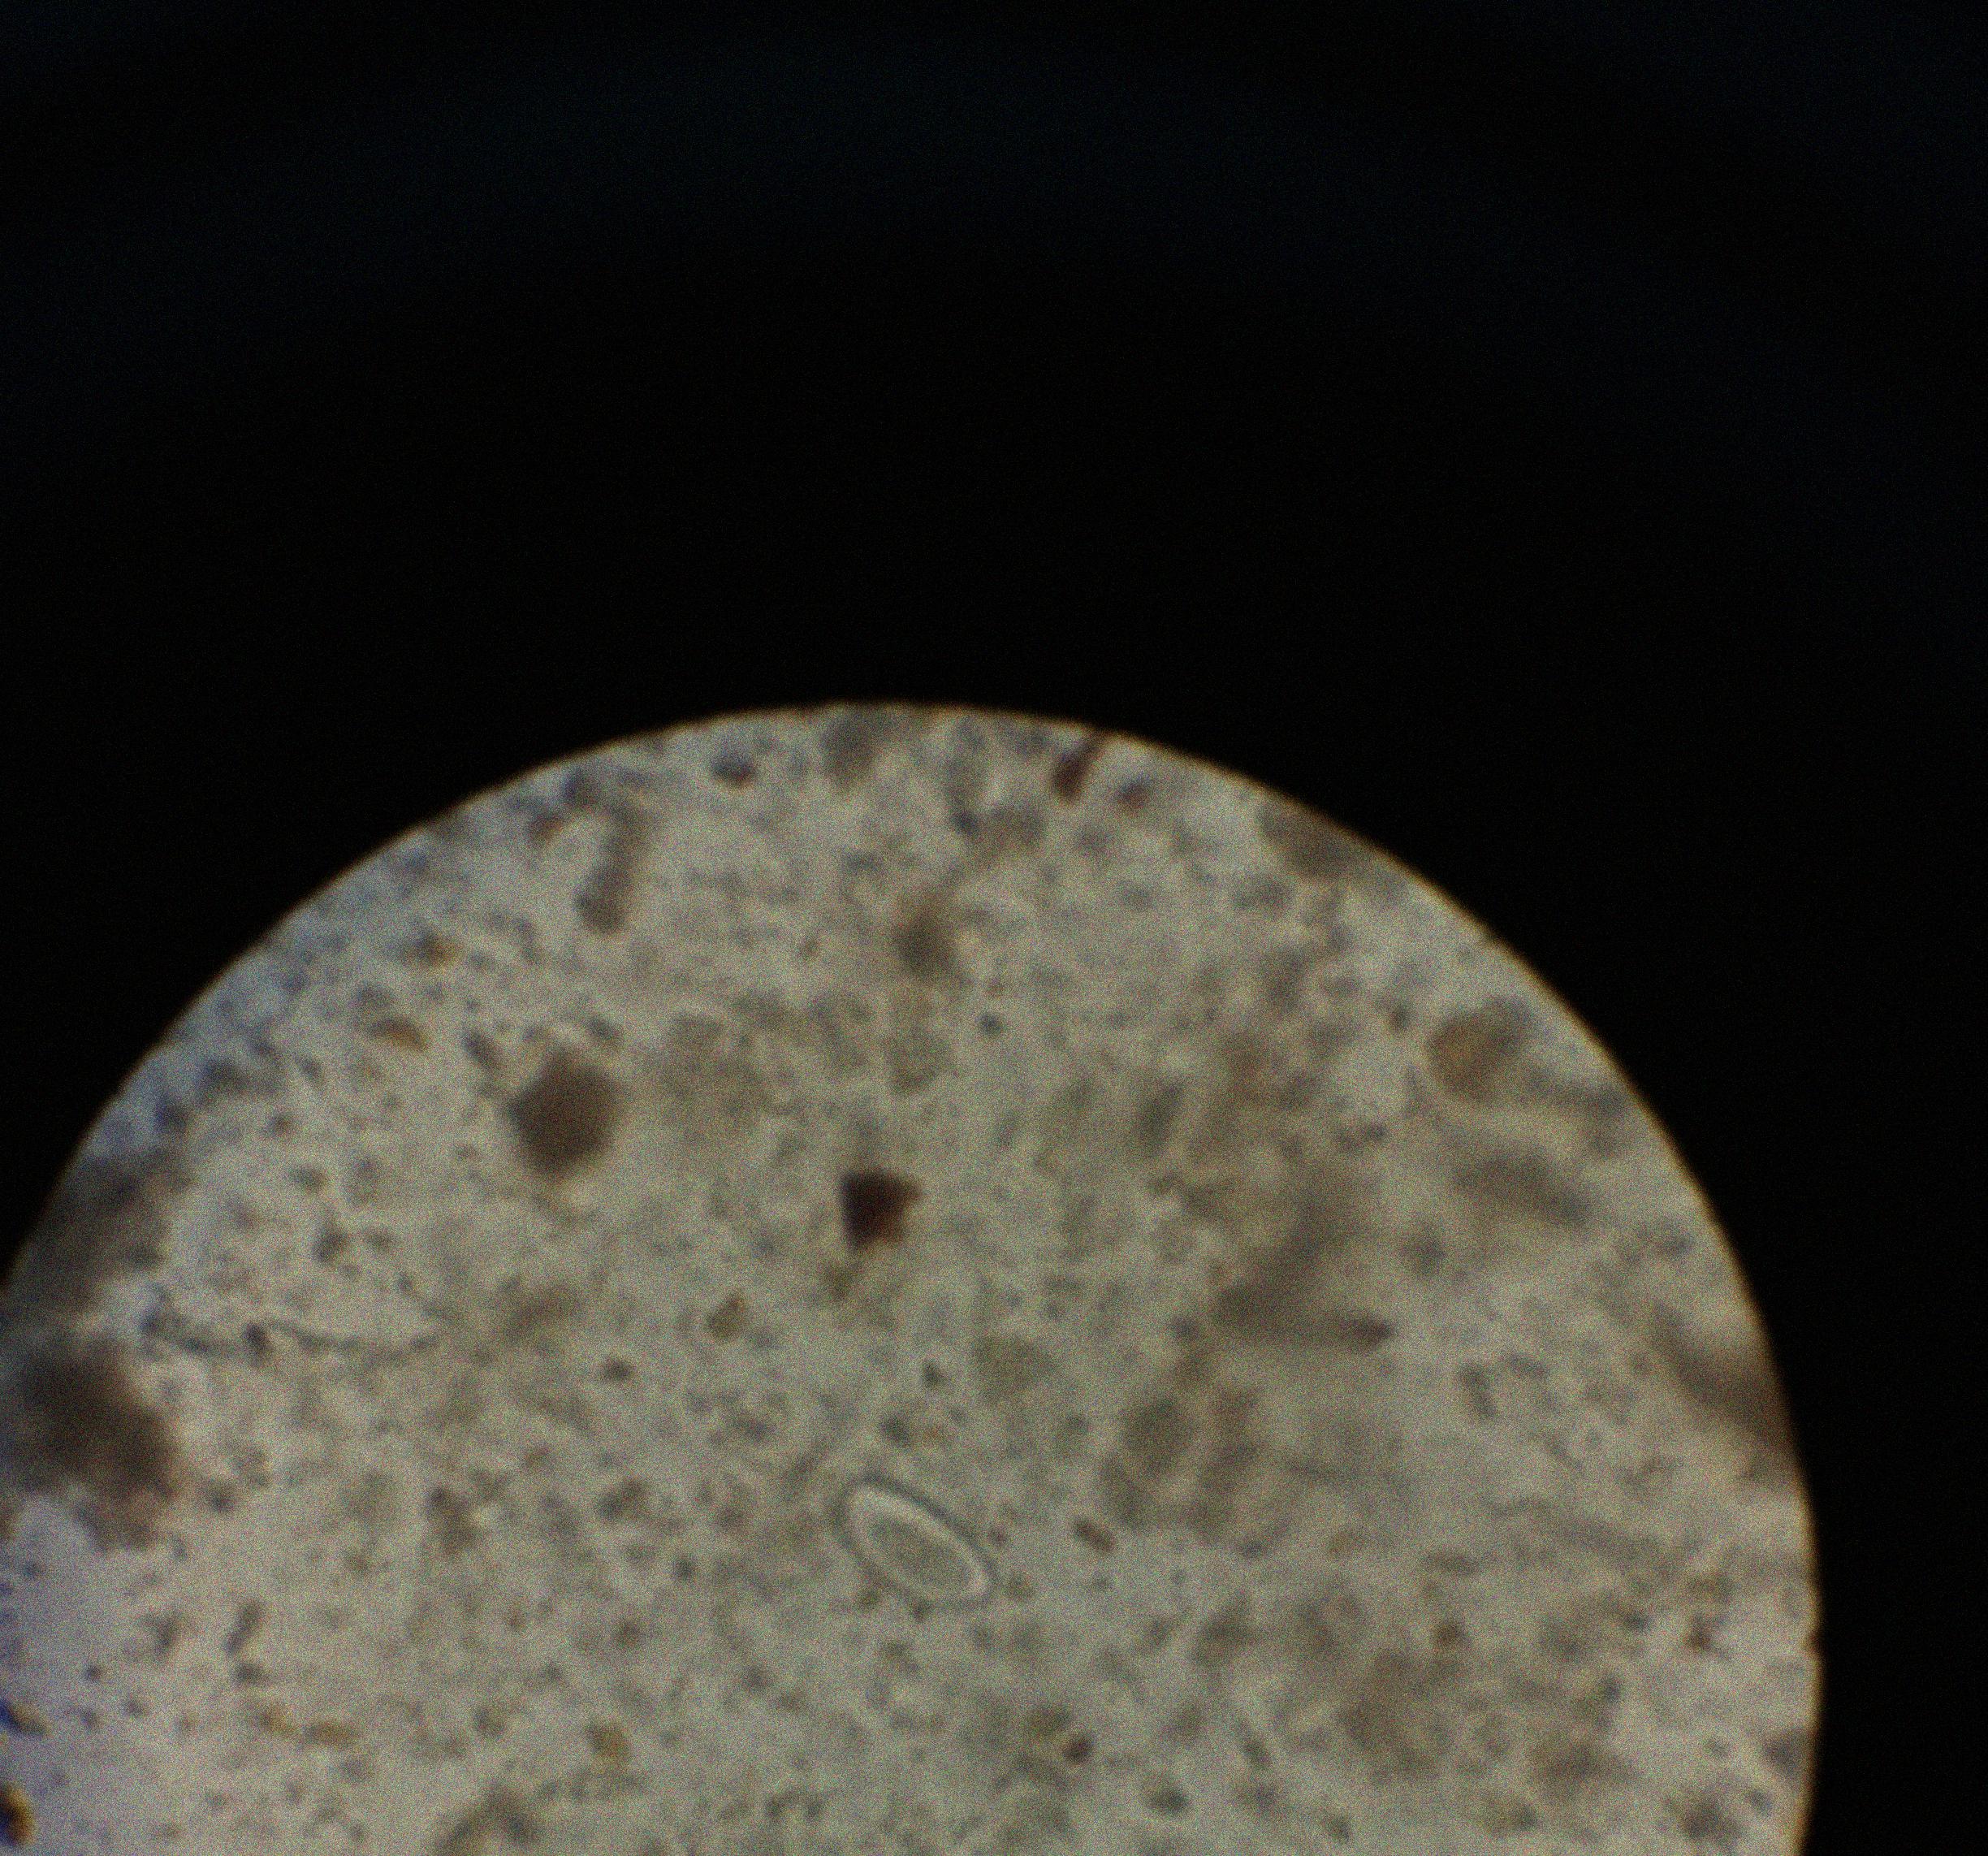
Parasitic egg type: Enterobius vermicularis